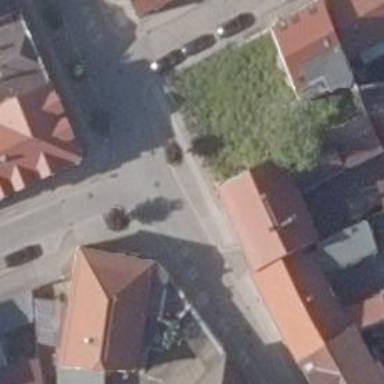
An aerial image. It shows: Residential road with opposite cycleway.